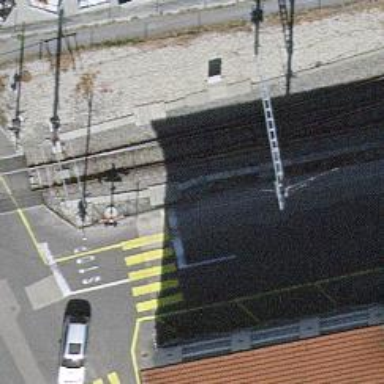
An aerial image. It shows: Railway switch.